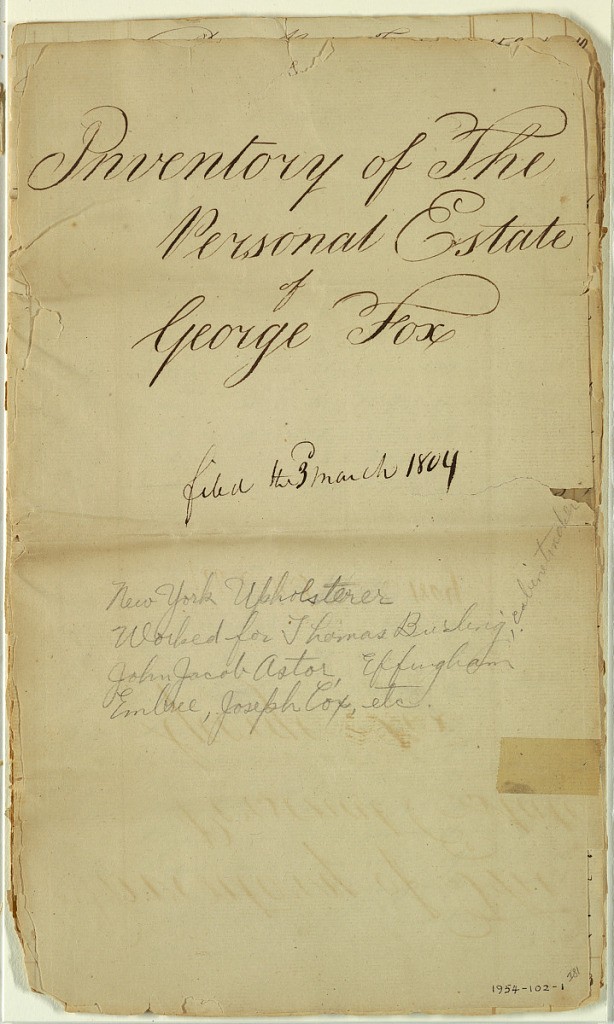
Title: Inventory of the estate of George Fox
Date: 1804
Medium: Rag paper
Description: Folded paper booklet handwritten on rag paper and stitched in silk upfold at left side. Top sheet with title; 4 pages listing materials - Inventory of Goods in the store of George Fox deceased taken; 3 pages - Inventory of the Household Furniture of George Fox deceased taken and appraised by Gilbert Everingham and Robert Wardell; 4 pages - Amount of Debts due to the Estate of George Fox Deceased; Inventory of Notes Due..., Cash on Hand